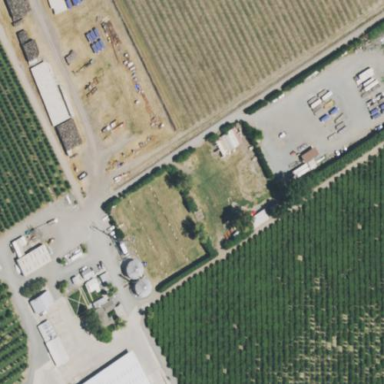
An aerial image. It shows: Farmyard area.